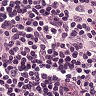
Metastatic tissue present: no